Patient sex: M
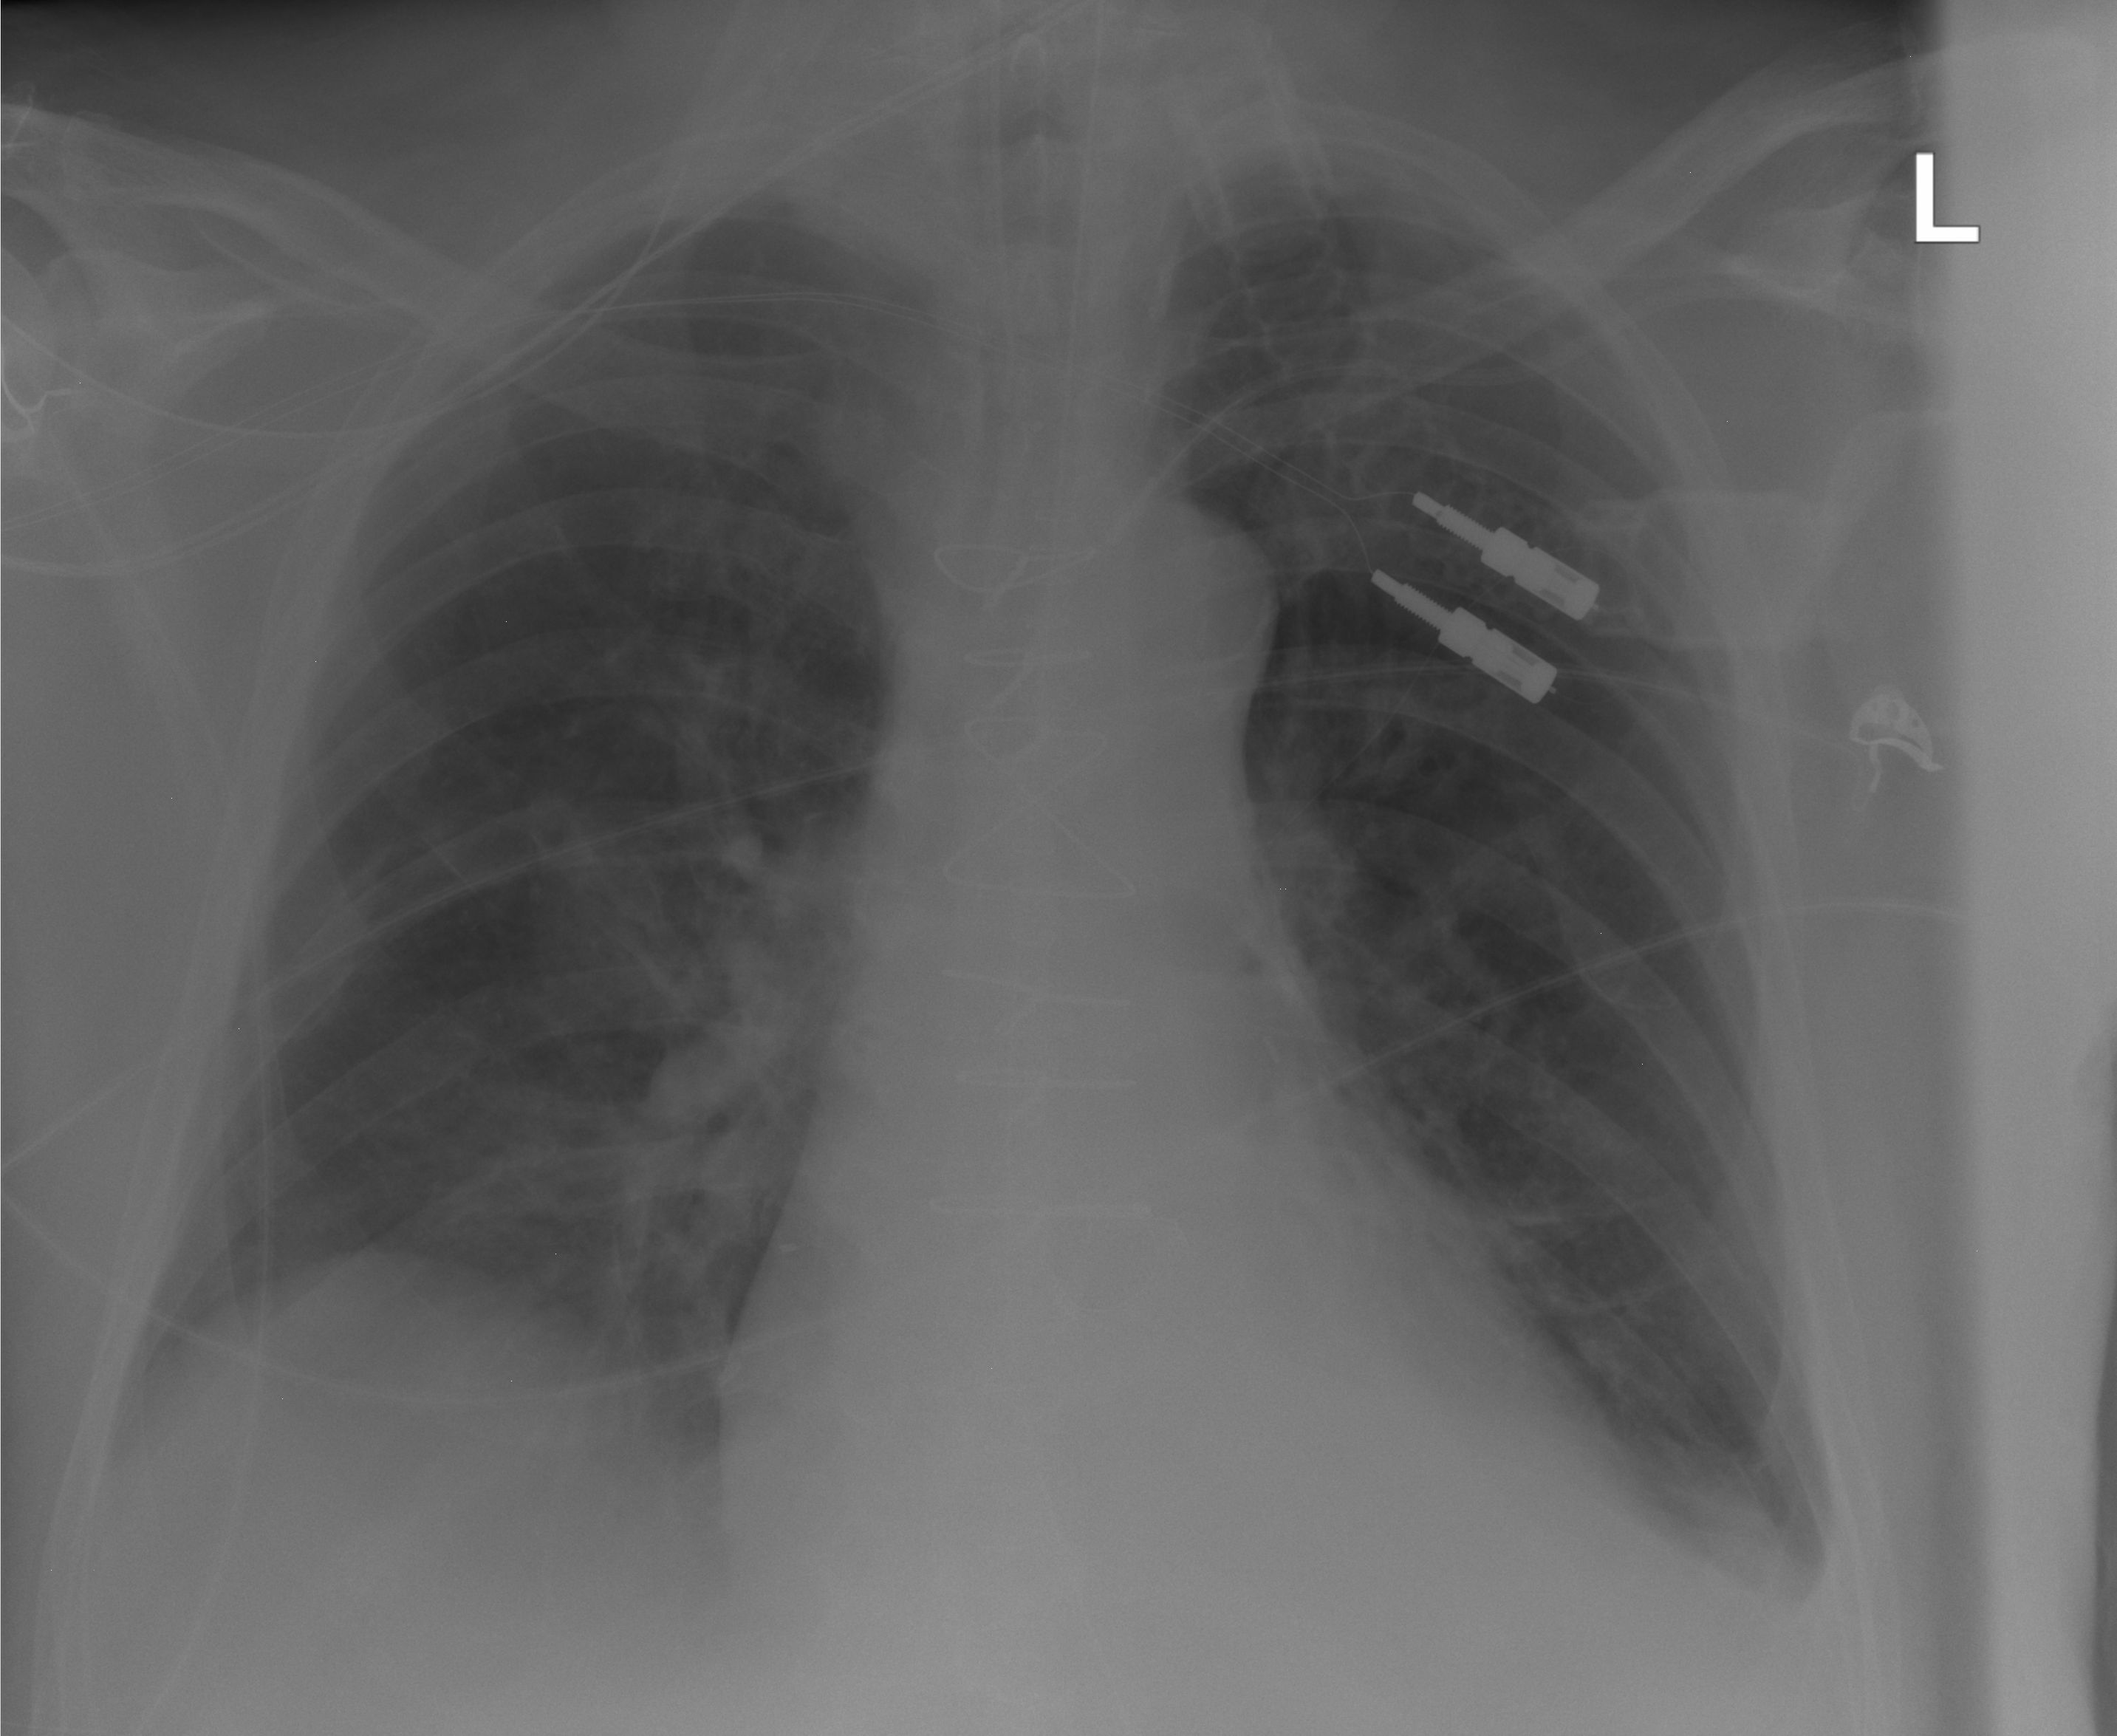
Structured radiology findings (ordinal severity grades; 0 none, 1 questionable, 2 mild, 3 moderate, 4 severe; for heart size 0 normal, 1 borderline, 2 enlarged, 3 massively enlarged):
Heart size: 0
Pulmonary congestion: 0
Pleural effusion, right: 0
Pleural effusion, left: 2
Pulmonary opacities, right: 0
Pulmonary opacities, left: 0
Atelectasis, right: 0
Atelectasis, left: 2